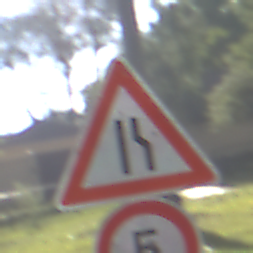
Verkehrszeichen: EinseitigVerengteFahrbahnRechts
Zusatzzeichen unten: Geschwindigkeit5
Umgebung: Outdoor, Nature
Tageszeit: MorningAfternoon
Wetter: Clear
Licht: Natural
Jahreszeit: NotSpecified
Kontrast: HighContrast